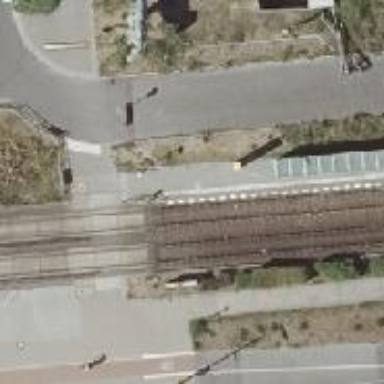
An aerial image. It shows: Tram stop.